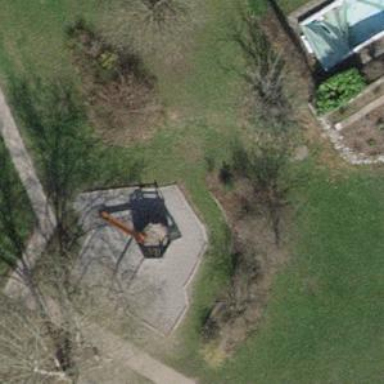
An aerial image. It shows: Playground area for leisure activities on the land.